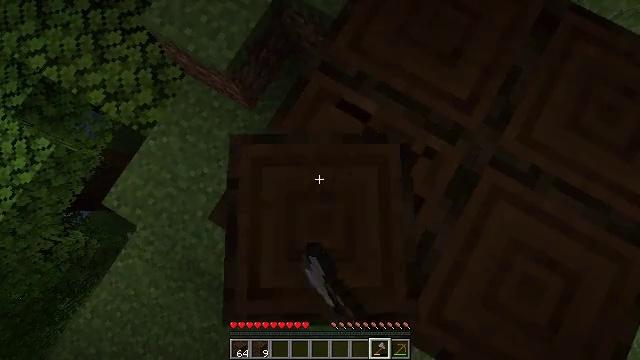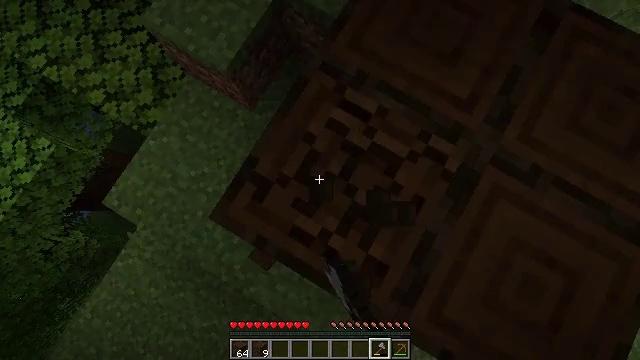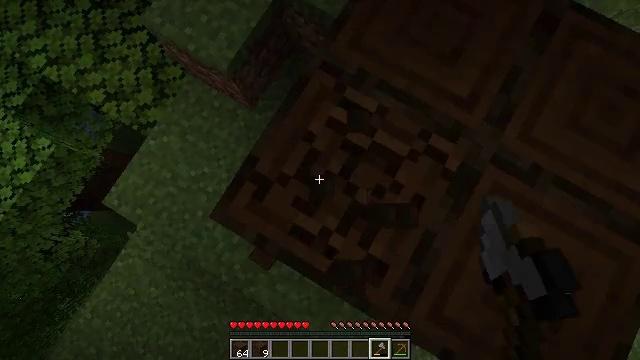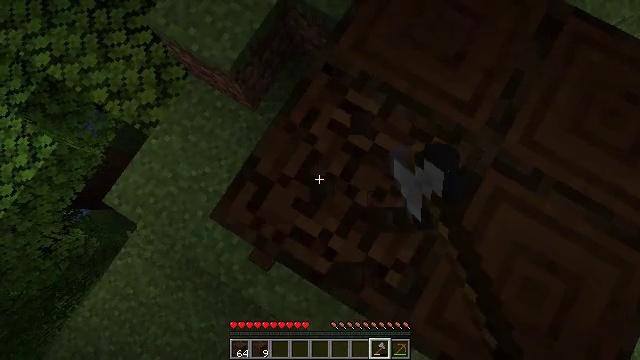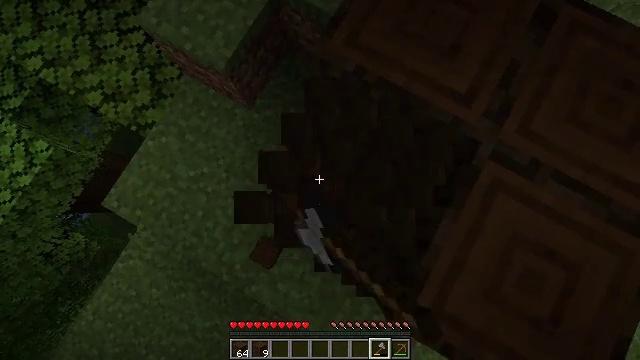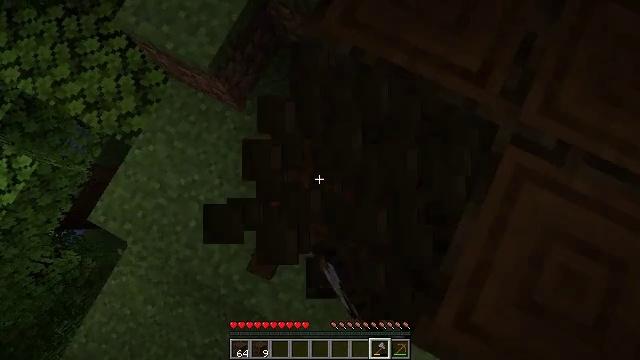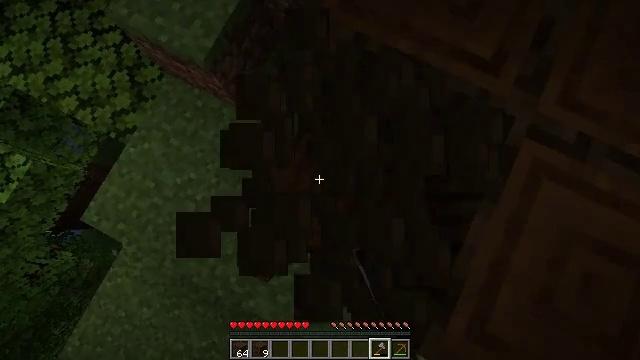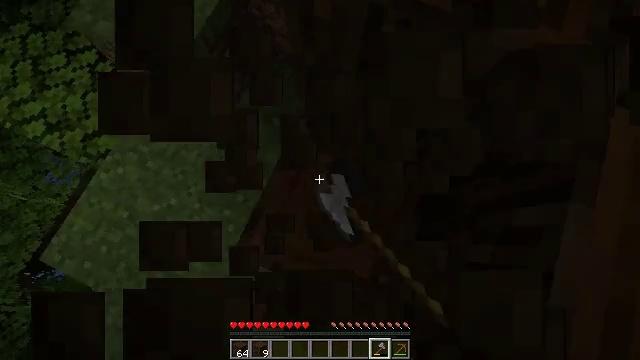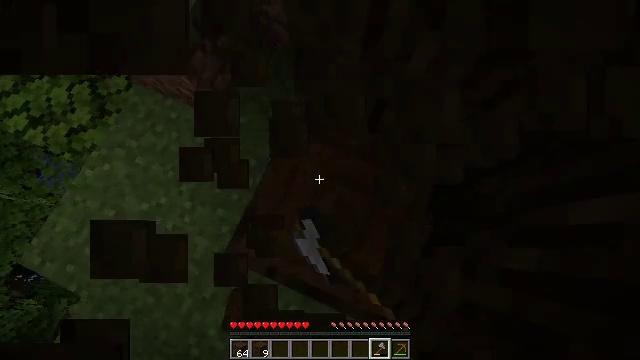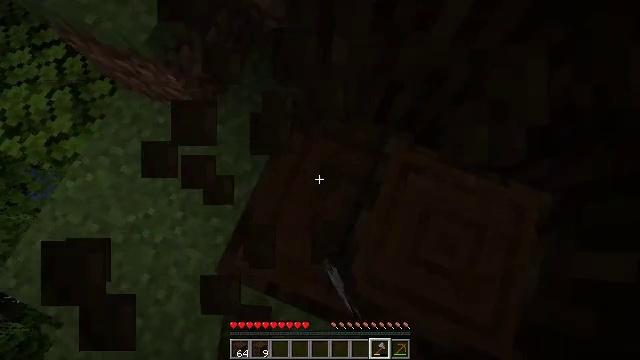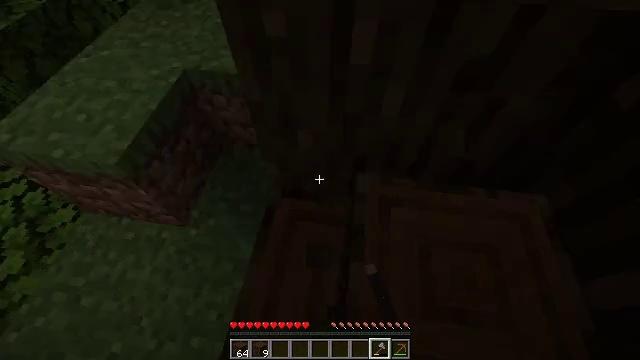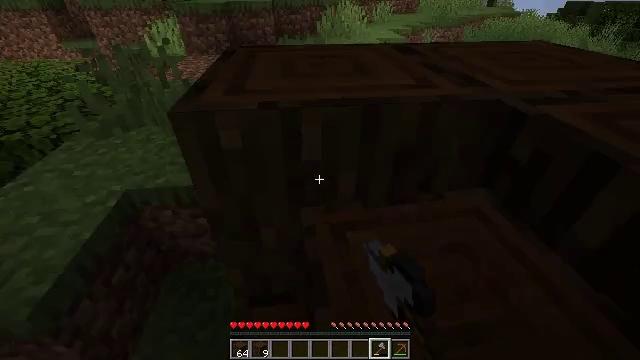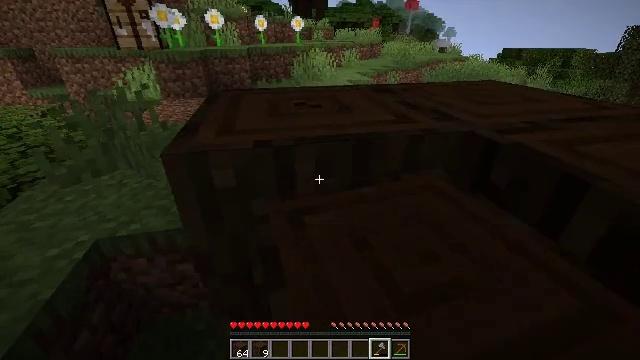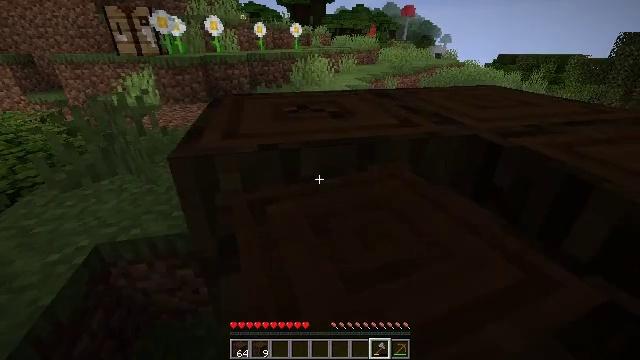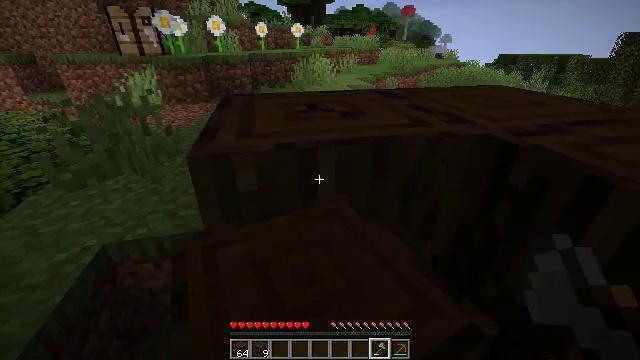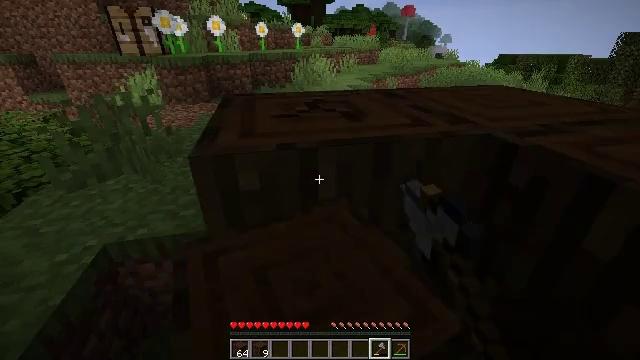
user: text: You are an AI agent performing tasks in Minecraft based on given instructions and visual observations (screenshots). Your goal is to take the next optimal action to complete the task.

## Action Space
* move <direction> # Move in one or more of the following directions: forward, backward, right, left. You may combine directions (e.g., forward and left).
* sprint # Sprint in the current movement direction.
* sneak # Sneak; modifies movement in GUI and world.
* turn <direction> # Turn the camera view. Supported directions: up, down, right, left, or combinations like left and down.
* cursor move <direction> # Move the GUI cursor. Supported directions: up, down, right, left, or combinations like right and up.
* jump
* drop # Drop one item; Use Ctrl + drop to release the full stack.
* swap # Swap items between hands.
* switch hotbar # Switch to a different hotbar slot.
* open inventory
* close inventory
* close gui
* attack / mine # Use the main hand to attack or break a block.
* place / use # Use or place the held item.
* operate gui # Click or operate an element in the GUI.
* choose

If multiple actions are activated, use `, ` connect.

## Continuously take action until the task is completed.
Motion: motion action
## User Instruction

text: Collect dark oak log for building.
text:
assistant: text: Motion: sneak, attack / mine
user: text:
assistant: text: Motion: sneak, attack / mine
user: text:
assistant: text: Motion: sneak, attack / mine
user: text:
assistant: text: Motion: sneak, turn right, attack / mine
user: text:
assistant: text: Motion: sneak, turn right, attack / mine
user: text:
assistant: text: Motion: sneak, attack / mine
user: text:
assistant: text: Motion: move left, sneak, turn right and up, attack / mine
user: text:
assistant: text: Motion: move left, sneak, attack / mine
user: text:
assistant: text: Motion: move left, sneak, turn right and up, attack / mine
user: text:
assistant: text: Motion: move left, sneak, turn right and up, attack / mine
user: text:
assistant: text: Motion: move left, sneak, turn right and up, attack / mine
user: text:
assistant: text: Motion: sneak, turn right and up, attack / mine
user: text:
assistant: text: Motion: sneak, turn up, attack / mine
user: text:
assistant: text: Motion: move left, sneak, attack / mine
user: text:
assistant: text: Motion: move left, sneak, attack / mine
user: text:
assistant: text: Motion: sneak, attack / mine
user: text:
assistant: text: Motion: sneak, attack / mine
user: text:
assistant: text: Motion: sneak, attack / mine
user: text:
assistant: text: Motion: sneak, attack / mine
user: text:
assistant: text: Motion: sneak, turn right and down, attack / mine
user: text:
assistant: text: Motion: sneak, attack / mine
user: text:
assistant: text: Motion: sneak, turn right and down, attack / mine
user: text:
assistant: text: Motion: move forward and move left, sneak, turn right and down, attack / mine
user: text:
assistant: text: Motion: move forward and move left, sneak, attack / mine
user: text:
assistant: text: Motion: move forward and move left, sneak, attack / mine
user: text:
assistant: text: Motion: move forward, sneak, attack / mine
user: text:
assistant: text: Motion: move forward, sneak, attack / mine
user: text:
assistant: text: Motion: move forward and move left, sneak, attack / mine
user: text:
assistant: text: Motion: move forward and move left, sneak, turn right, attack / mine
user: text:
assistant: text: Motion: move forward and move left, sneak, turn right and down, attack / mine